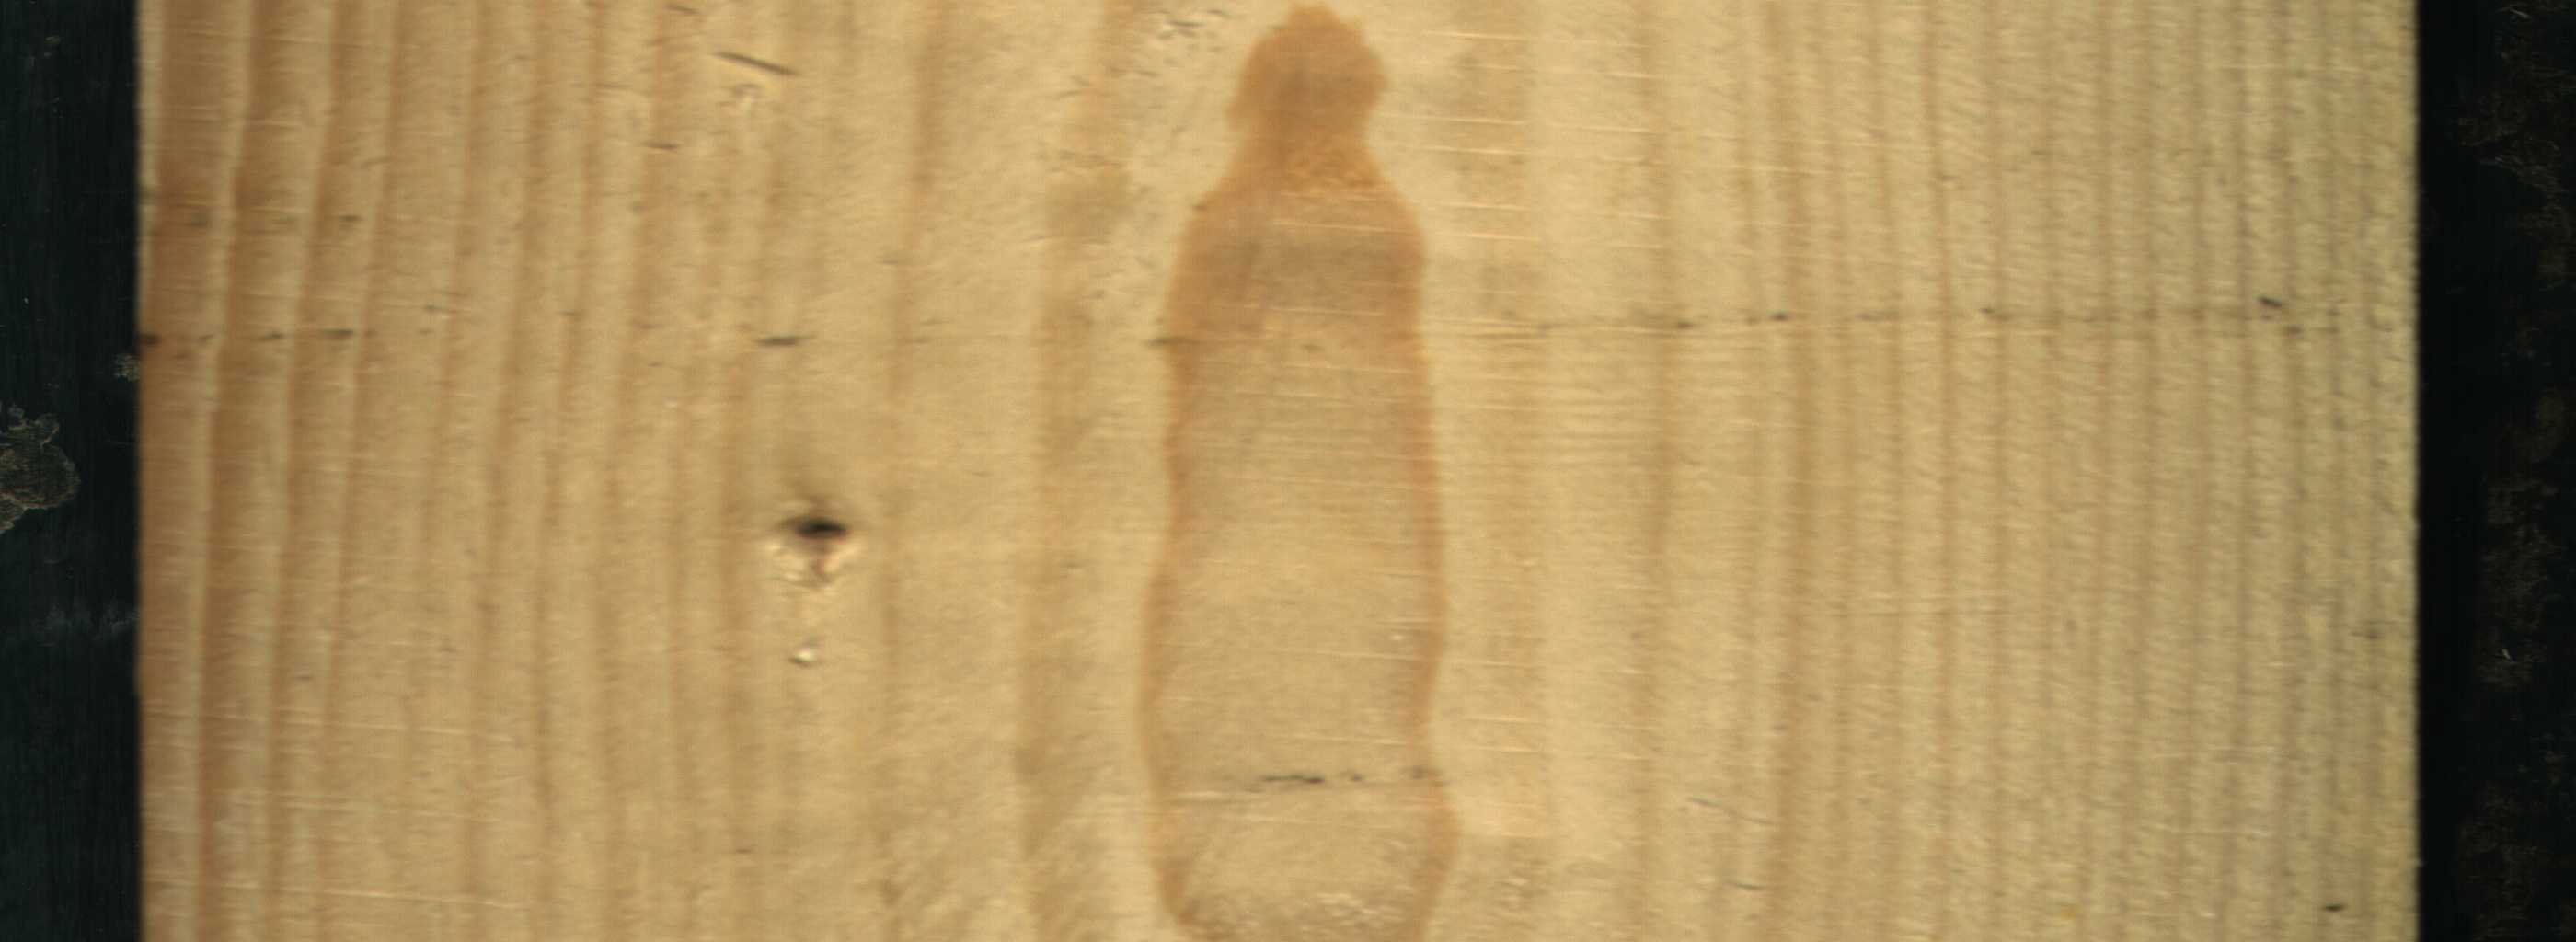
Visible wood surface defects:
Dead_Knot